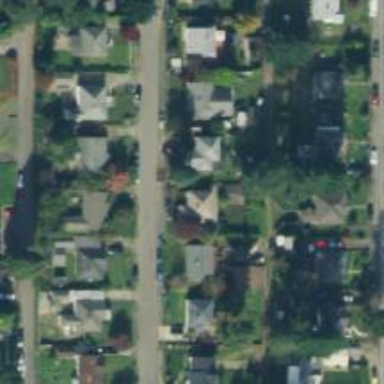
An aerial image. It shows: Neighborhood.